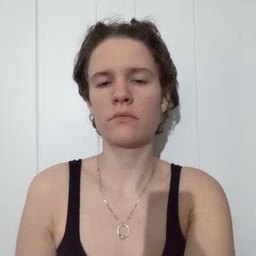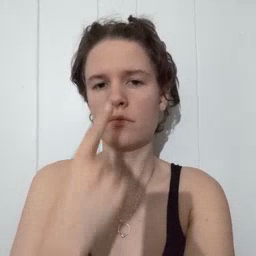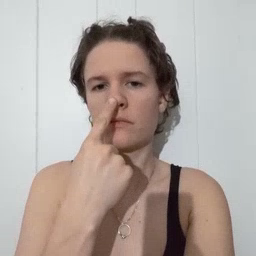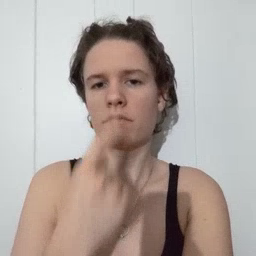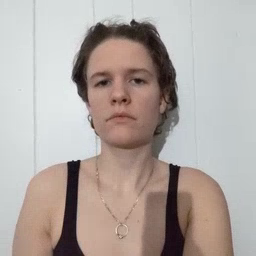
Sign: nose